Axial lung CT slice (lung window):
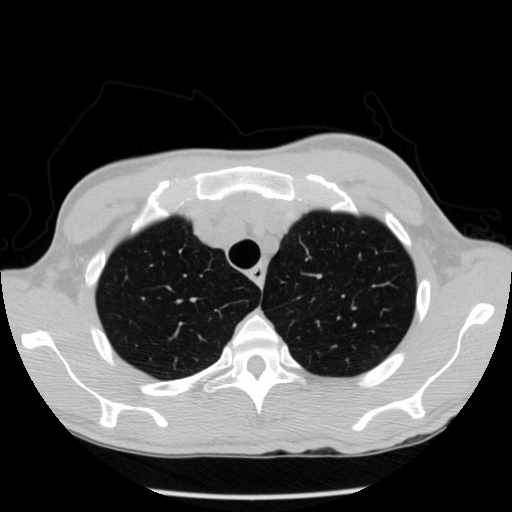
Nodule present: no